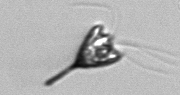
Label: Pyramimonas_longicauda